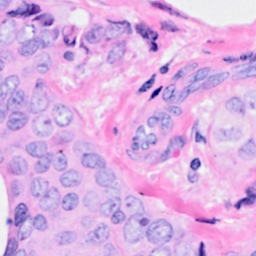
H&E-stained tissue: Breast